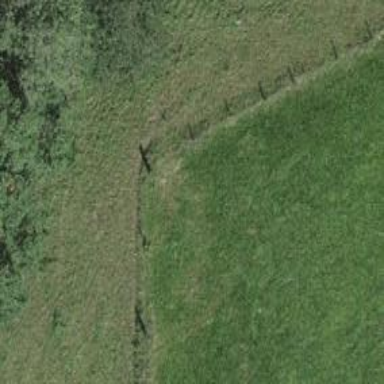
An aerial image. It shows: Fence is in the image.